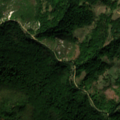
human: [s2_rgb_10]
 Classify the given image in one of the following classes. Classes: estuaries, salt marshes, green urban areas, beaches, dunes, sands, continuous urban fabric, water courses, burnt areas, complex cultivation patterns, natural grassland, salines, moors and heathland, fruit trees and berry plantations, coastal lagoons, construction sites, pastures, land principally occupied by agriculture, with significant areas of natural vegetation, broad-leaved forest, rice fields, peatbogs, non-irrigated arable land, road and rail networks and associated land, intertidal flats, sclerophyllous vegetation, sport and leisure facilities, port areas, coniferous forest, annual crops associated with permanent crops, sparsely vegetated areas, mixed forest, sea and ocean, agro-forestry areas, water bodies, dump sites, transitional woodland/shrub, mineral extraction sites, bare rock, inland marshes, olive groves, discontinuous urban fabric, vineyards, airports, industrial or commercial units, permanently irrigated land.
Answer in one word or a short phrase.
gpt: broad-leaved forest, transitional woodland/shrub